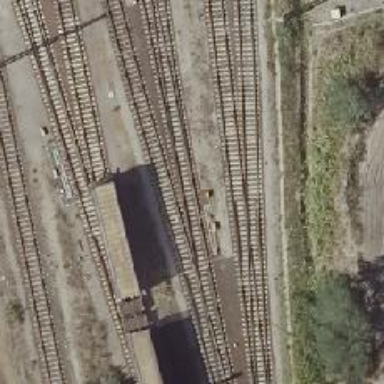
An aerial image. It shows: Railway switch.